Question: I modified this once before, but I have forgotten where this part of magento invoice comes from.!

pp\design
rontend\default\MYTHEME\somewhere?
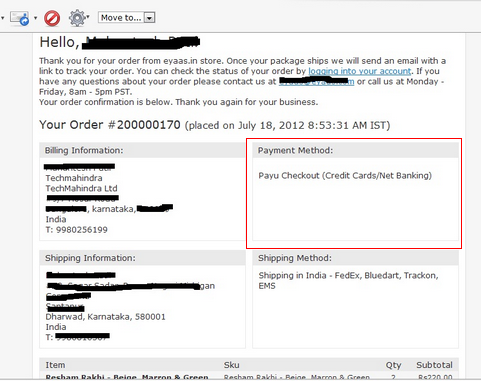
Answer: The email template for a new Invoice is located at app/locale/en_US/template/email/invoice_new.html around line 64. I believe the Payment Method content is generated in the following file: app/design/frontend/base/default/template/payment/info/default.phtml.